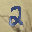
Label: 2